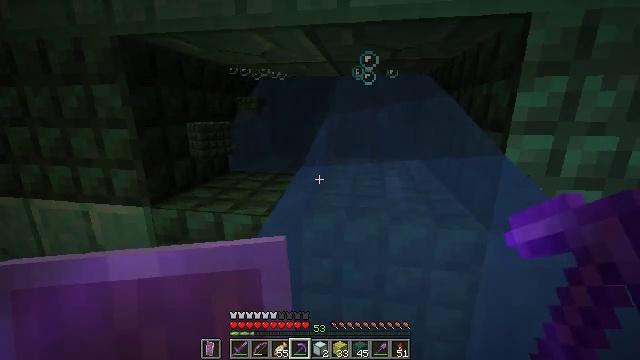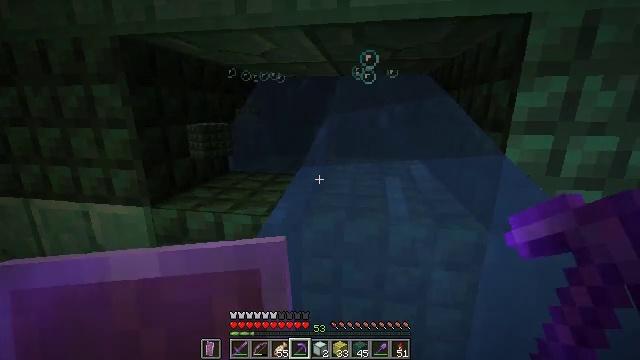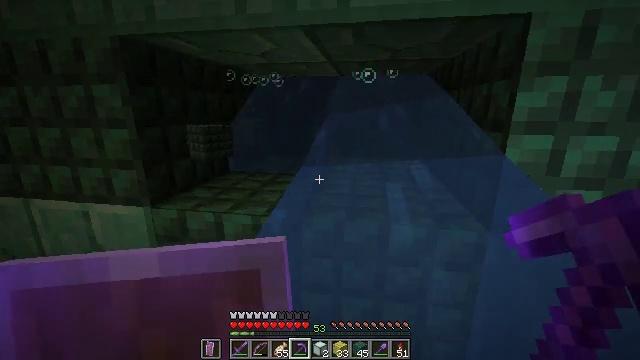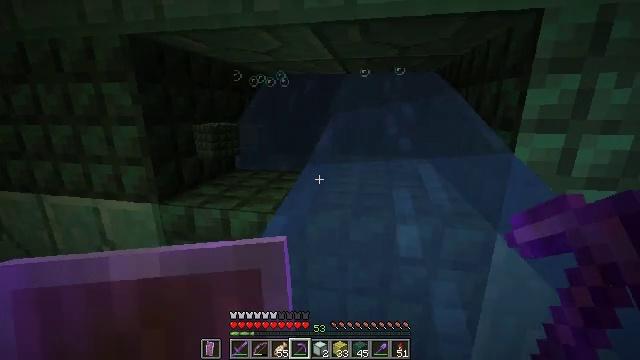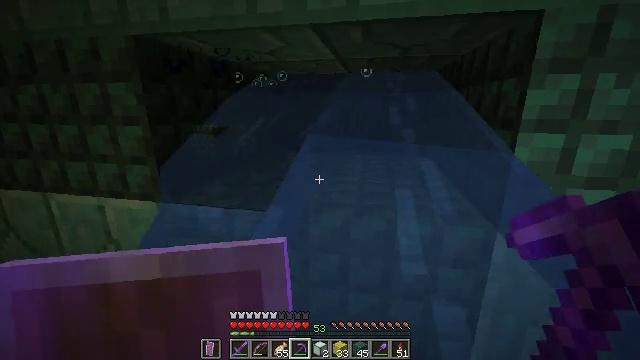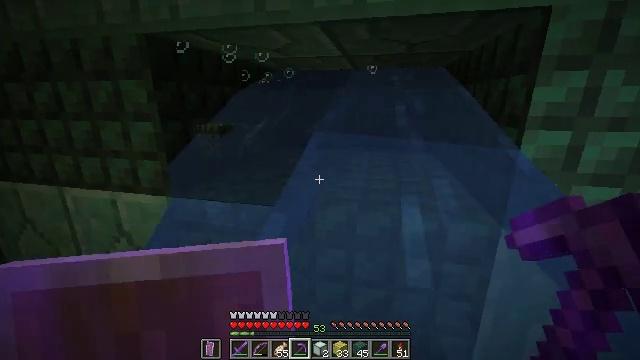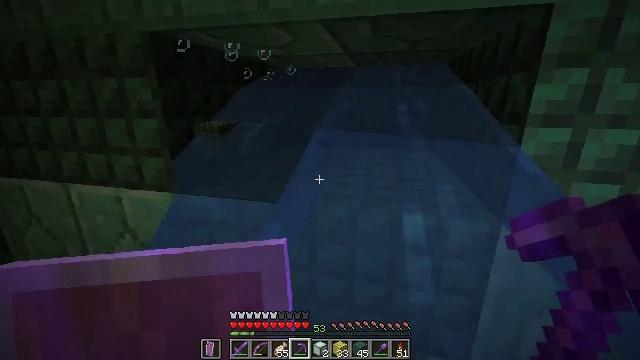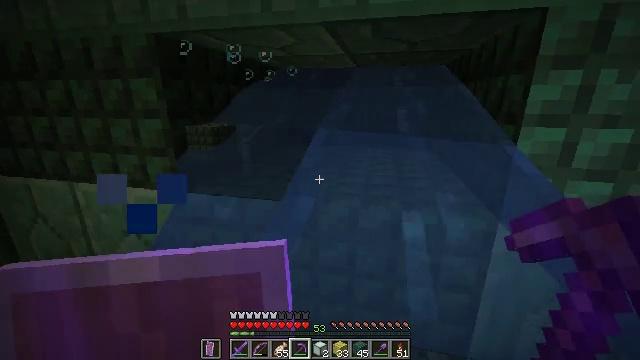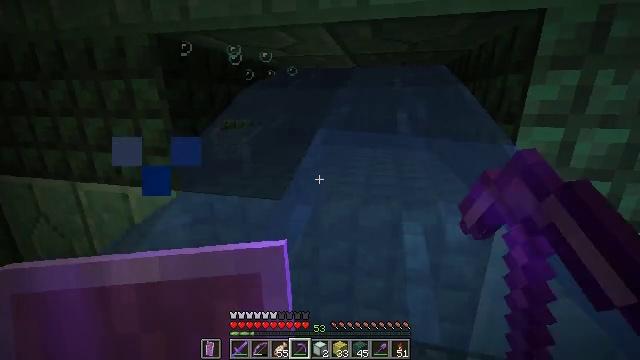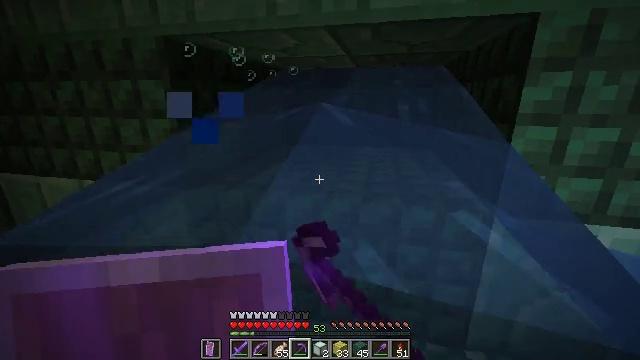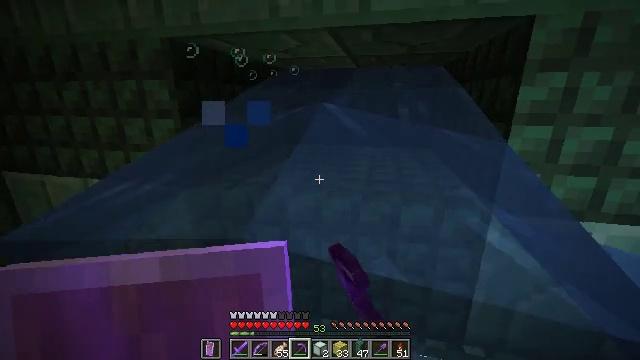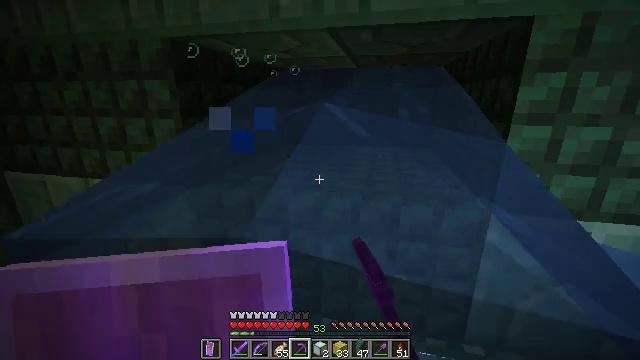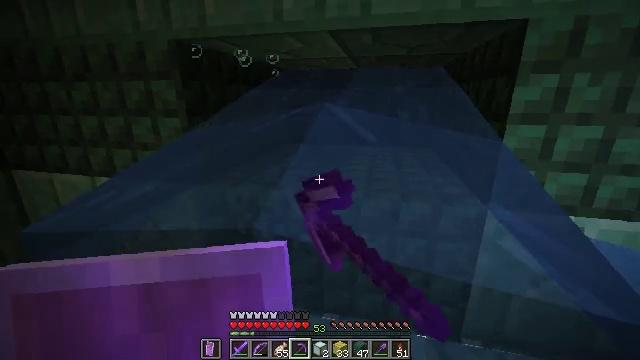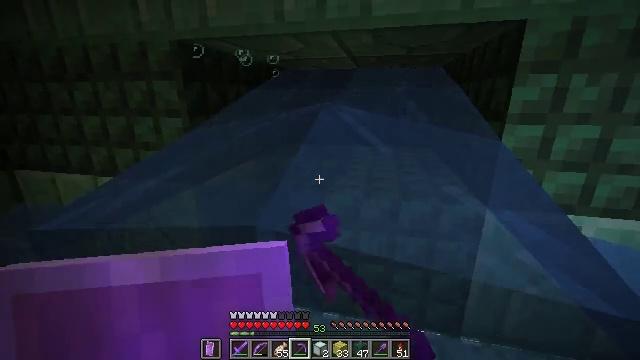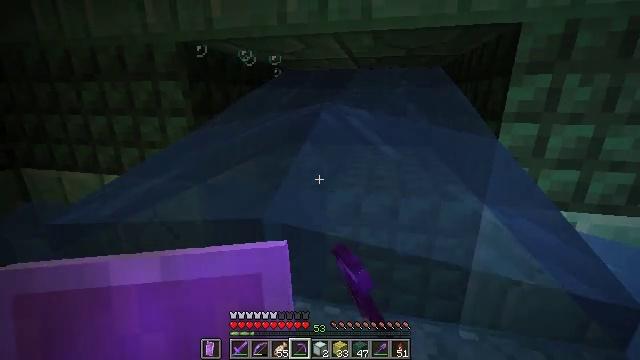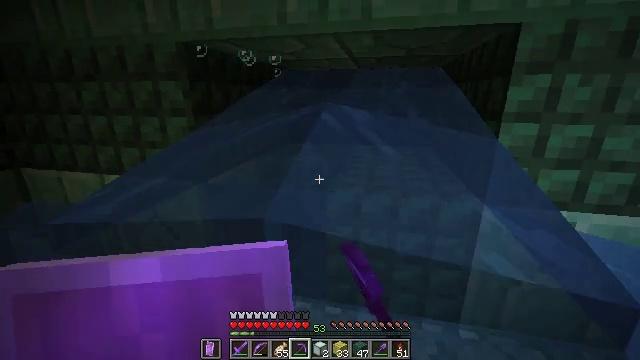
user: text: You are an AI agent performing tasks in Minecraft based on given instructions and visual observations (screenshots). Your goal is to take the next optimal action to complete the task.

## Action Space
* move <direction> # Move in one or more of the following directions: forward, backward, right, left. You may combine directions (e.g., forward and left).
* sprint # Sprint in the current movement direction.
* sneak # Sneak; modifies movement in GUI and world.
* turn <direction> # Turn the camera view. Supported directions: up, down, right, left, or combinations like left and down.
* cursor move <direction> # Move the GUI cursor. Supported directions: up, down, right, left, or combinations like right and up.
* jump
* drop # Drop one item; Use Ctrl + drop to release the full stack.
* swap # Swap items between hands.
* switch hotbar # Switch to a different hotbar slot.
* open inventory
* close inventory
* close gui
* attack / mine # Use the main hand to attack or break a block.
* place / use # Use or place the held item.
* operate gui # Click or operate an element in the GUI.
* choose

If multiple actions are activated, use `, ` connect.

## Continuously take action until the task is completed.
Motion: motion action
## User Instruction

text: Dig the underwater dark prismarine.
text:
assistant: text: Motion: no_op
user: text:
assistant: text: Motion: no_op
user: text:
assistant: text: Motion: turn left
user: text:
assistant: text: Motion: no_op
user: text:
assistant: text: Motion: turn left
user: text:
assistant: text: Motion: no_op
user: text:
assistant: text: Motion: attack / mine
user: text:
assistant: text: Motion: attack / mine
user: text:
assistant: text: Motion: attack / mine
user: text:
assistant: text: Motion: attack / mine
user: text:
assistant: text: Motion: attack / mine
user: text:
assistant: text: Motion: attack / mine
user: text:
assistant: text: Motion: attack / mine
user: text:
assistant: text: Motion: attack / mine
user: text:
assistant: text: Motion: attack / mine
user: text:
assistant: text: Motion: turn right, attack / mine
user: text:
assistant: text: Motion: attack / mine
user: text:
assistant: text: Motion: attack / mine
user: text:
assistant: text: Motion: attack / mine
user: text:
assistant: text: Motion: attack / mine
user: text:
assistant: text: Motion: move forward, attack / mine
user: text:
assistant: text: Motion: move forward, turn right, attack / mine
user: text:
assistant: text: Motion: move forward, turn right, attack / mine
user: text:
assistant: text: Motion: move forward, attack / mine
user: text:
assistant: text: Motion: move forward, attack / mine
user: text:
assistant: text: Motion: move forward, turn right and down, attack / mine
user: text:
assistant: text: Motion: turn right and down, attack / mine
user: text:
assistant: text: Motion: attack / mine
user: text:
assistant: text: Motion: attack / mine
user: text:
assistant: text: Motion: attack / mine